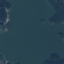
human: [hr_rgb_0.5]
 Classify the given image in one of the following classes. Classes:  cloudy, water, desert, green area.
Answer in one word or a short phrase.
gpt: water